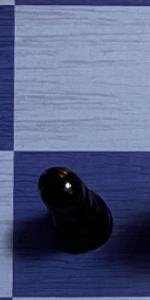
Label: Pawn_Black